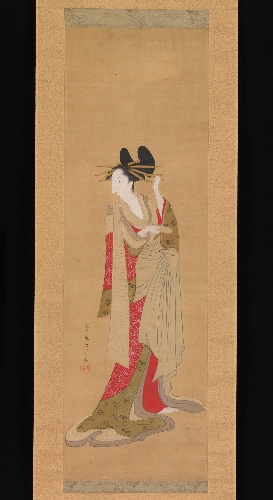
Artist: Chōbunsai Eishi
Artist bio: Japanese, 1756–1829
Date: 1756–1815
Object type: Hanging scroll
Classification: Paintings
Medium: Hanging scroll; ink and color on silk
Culture: Japan
Period: Edo period (1615–1868)
Dimensions: Image: 32 1/16 × 10 3/16 in. (81.4 × 25.9 cm)
Overall with mounting: 65 1/2 × 14 5/16 in. (166.4 × 36.4 cm)
Overall with knobs: 65 1/2 × 16 1/2 in. (166.4 × 41.9 cm)
Department: Asian Art
Credit line: Gift of Florence and Herbert Irving, 2015
Accession year: 2015
Repository: Metropolitan Museum of Art, New York, NY
Tags: Correspondence|Women